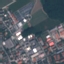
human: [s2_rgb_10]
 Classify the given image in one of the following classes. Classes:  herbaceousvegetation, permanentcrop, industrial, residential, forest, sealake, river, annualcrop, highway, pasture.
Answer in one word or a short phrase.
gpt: Industrial